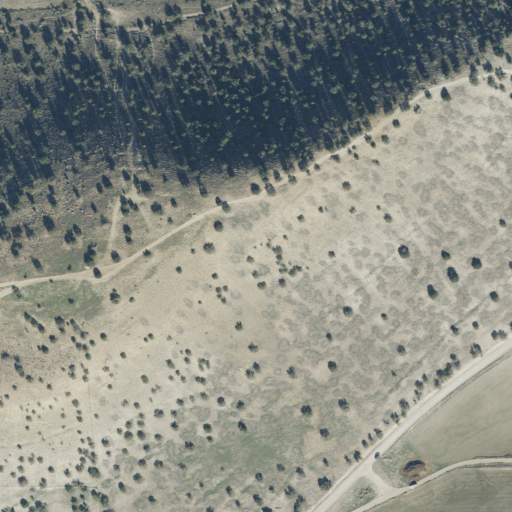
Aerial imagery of mountain in Utah named Little Hill containing grassland, shrub, evergreen forest, open development, cultivated crops, and barren land